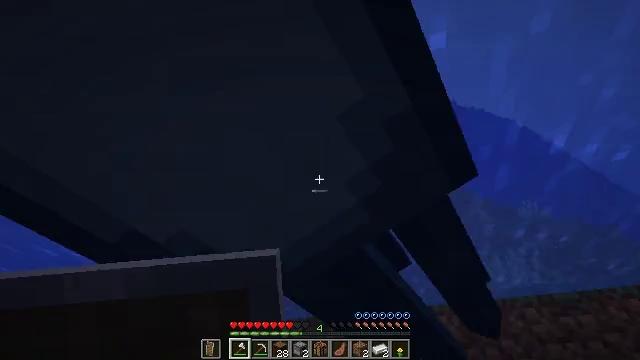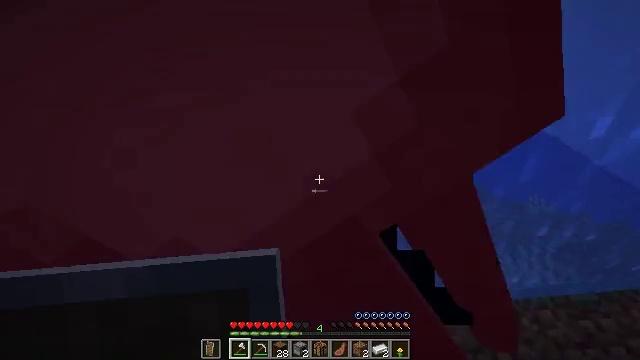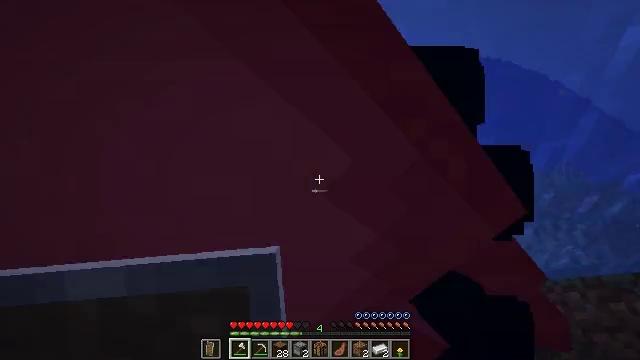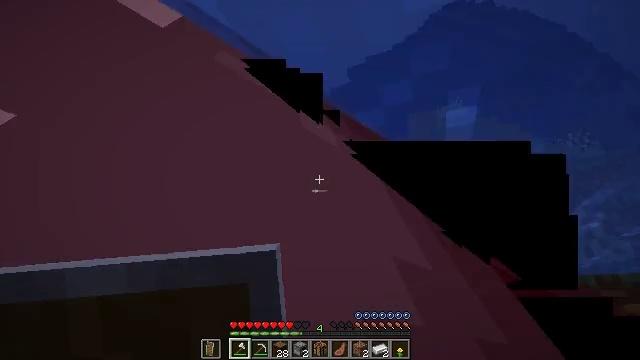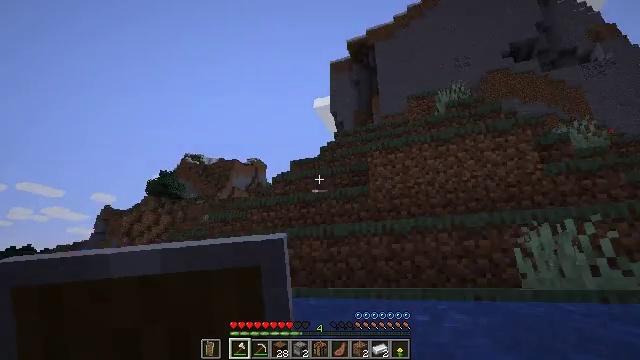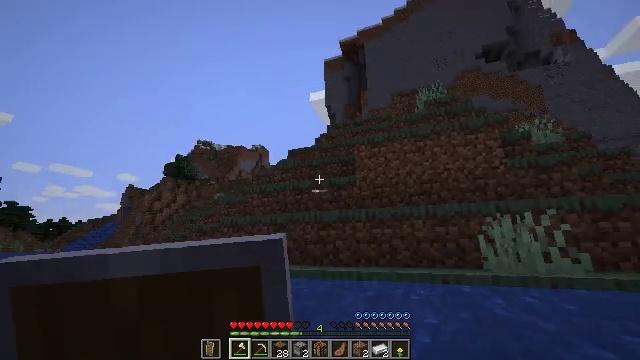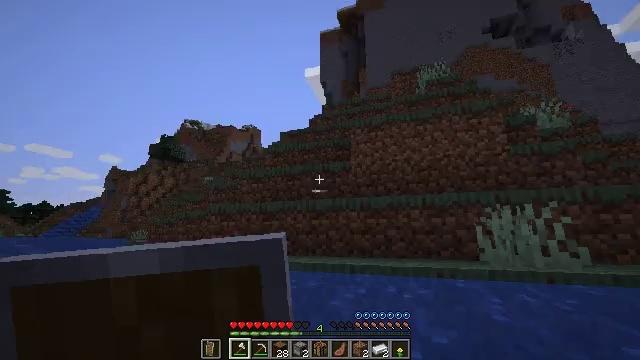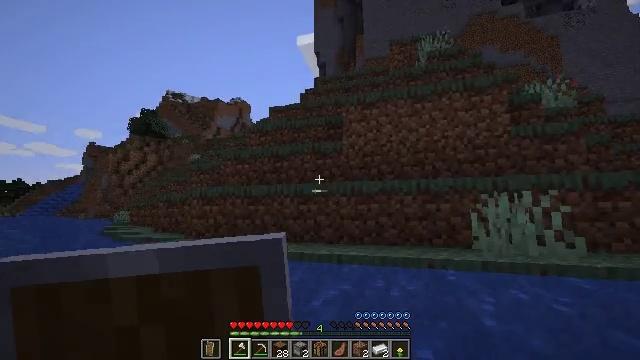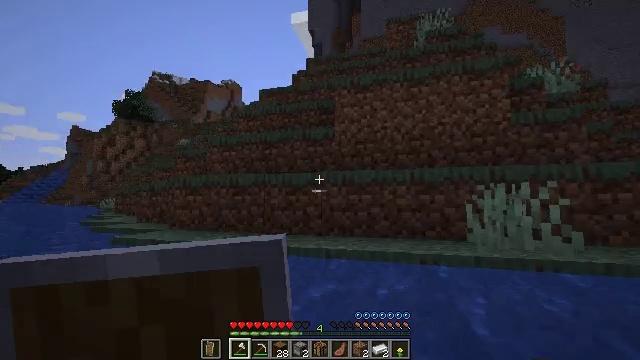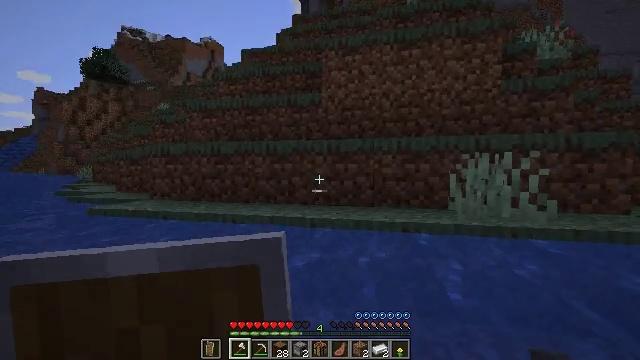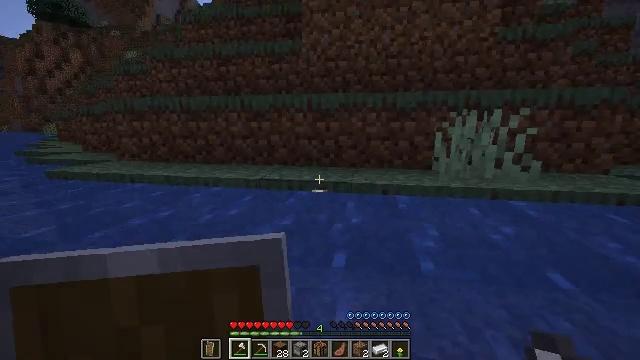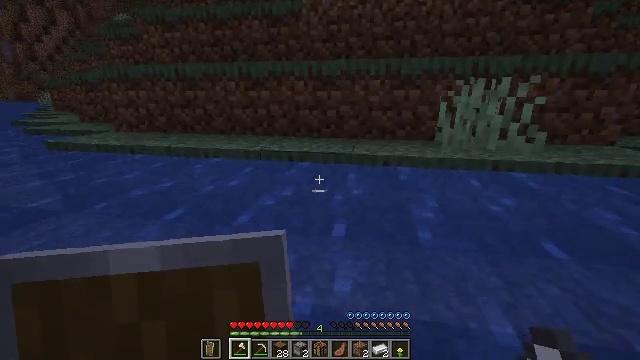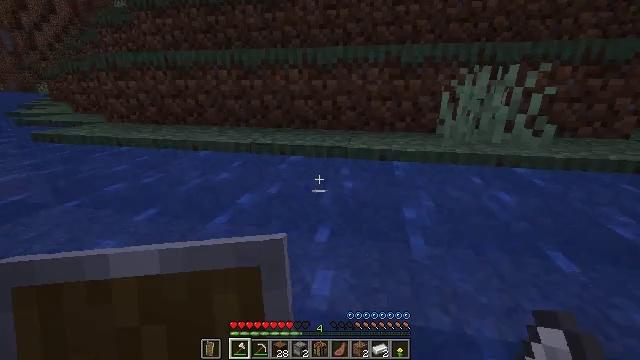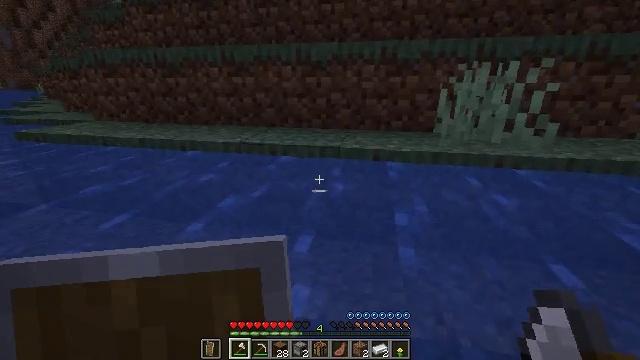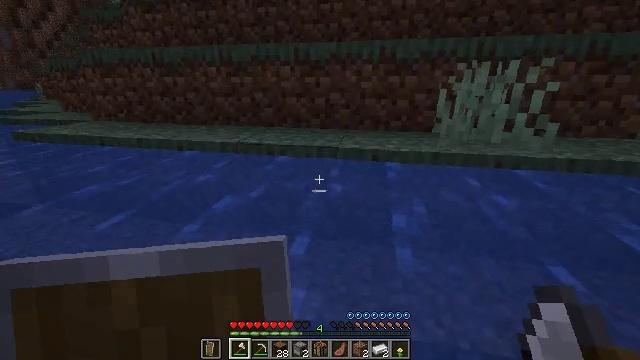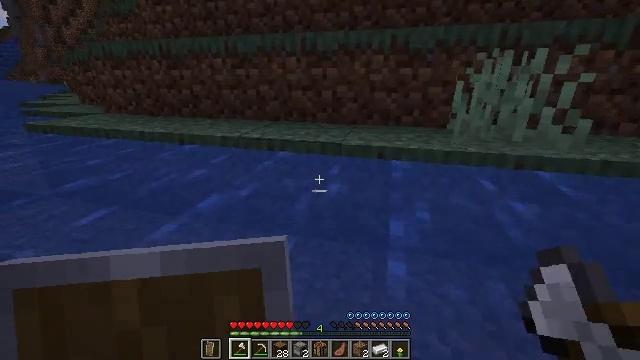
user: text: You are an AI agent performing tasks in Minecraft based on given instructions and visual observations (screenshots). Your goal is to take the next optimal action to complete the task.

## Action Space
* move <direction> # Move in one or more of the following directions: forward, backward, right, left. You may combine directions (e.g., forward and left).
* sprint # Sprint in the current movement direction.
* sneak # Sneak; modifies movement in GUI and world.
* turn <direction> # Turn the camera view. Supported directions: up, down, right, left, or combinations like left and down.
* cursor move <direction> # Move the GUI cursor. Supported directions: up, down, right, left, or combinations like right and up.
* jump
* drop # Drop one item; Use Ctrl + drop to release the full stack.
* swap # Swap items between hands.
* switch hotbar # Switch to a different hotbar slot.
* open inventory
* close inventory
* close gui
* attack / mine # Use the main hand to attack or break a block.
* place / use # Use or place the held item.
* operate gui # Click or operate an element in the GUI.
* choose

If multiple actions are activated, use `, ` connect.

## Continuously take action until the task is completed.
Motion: motion action
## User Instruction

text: Hunt a squid.
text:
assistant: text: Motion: move forward, sprint
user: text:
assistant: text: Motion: move forward, sprint, turn left and down
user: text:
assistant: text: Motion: move forward, sprint, turn down
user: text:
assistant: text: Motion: move forward, sprint, turn down
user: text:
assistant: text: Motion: move forward, sprint, turn right and down
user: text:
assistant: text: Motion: move forward and move right, sprint, turn right and down
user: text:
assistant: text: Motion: move forward and move right, sprint, turn right and down
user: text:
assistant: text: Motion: move forward and move right, sprint, turn right and down
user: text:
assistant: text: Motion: move forward and move right, sprint, turn right and down
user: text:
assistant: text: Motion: move forward and move right, sprint, turn right and down
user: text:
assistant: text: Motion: move forward and move right, sprint, turn down
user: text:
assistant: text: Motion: move forward and move right, sprint, turn down
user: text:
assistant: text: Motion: move forward and move right, sprint
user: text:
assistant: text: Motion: move forward and move right, sprint
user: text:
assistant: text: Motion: move forward and move right, sprint, turn left and down
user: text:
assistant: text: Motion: move forward and move right, sprint, turn left
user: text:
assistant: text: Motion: move forward and move right, sprint, turn left
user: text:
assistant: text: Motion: move forward and move right, sprint, turn left and down
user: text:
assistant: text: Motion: move forward and move right, sprint, turn left and down
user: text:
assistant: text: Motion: move forward and move right, sprint, turn left and down
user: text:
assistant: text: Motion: move forward and move right, sprint, turn left and down
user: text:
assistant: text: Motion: move forward and move right, sprint, turn left and down
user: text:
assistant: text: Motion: move forward and move right, sprint, turn left and down
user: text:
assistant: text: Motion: move forward and move right, sprint, turn left and down
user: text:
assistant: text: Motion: move forward and move right, sprint, turn down
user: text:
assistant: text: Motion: move forward and move right, sprint, turn right
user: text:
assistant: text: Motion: move forward and move right, sprint
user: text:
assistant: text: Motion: move forward and move right, sprint
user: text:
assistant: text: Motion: move forward and move right, sprint, turn right
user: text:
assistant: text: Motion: move forward and move right, sprint, turn right and up